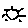
Label: sun